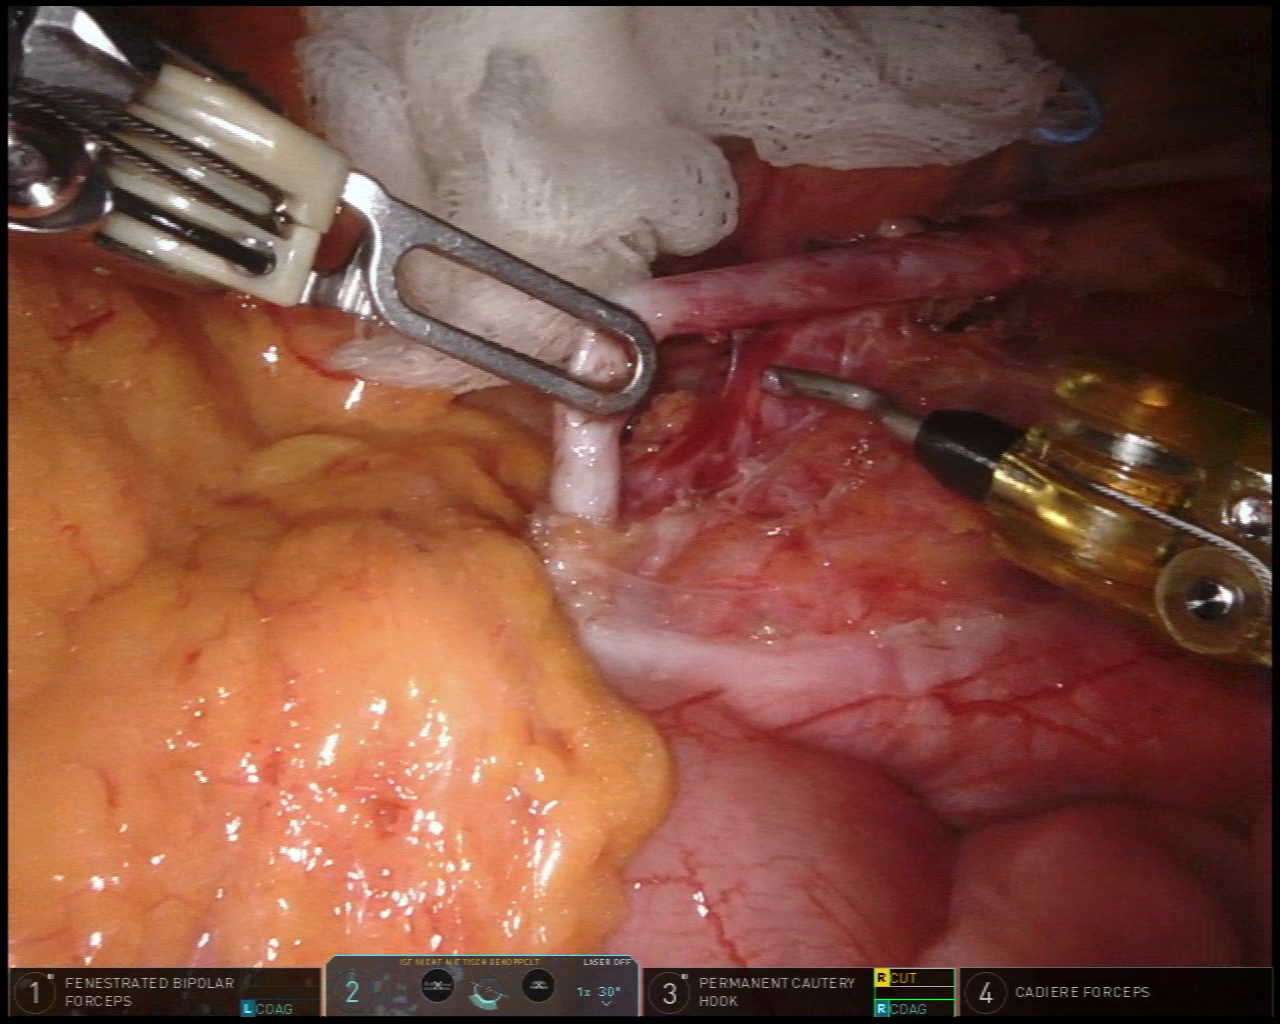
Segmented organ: inferior_mesenteric_artery
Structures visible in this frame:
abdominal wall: no
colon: no
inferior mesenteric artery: yes
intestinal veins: no
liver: no
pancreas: no
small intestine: yes
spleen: no
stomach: no
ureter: no
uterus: no
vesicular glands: no